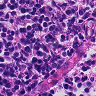
Metastatic tissue present: no